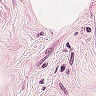
Metastatic tissue present: no